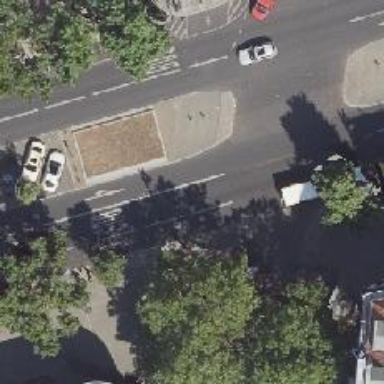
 with cycleway on the right side that is shared with buses."